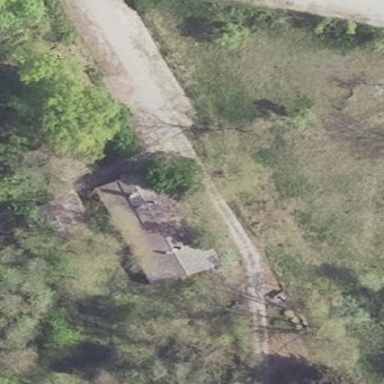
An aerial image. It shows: Detached building.